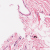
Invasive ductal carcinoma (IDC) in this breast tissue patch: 0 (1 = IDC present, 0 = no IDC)